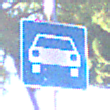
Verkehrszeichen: Kraftfahrstrasse
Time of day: MorningAfternoon
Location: Outdoor (Suburban)
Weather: Clear
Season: NotSpecified
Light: Natural